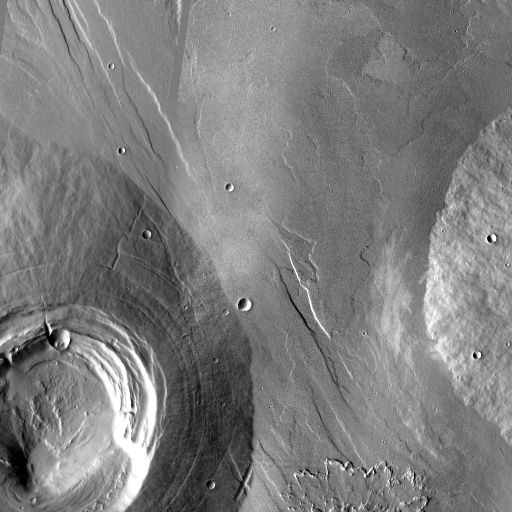
Crater classes present: Background, Other